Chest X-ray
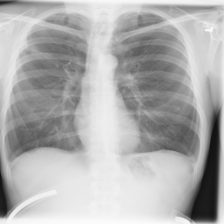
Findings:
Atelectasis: negative
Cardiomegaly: negative
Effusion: negative
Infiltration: negative
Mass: negative
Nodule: negative
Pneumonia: negative
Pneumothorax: negative
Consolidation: negative
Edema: negative
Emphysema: negative
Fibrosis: negative
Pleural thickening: negative
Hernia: negative